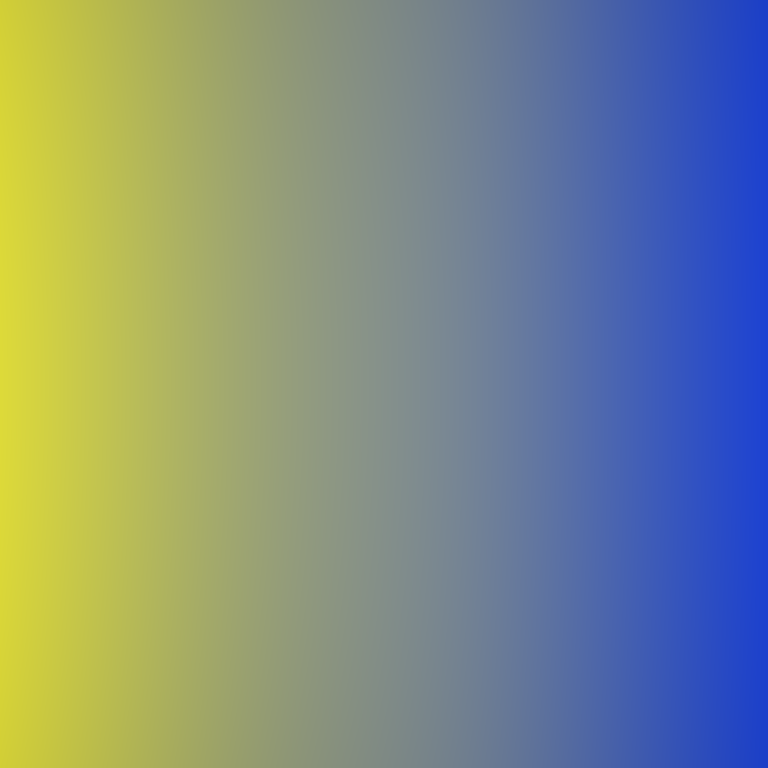
Abstract light effect, smooth gradient from yellow to blue, calm atmosphere, soft blend, no room, no furniture, no objects.